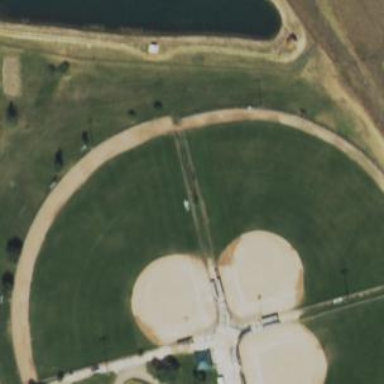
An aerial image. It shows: Grass pitch designated for baseball or softball sports.